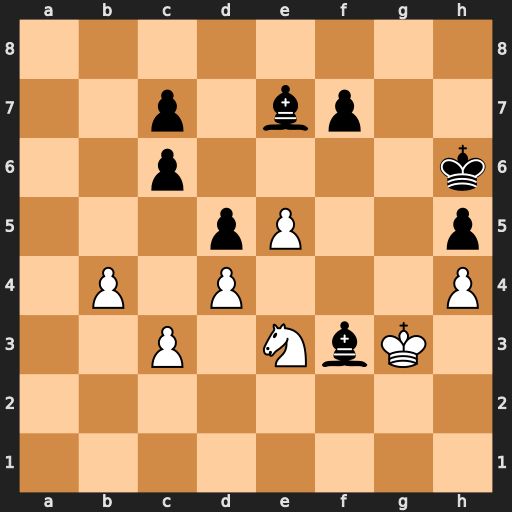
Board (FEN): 8/2p1bp2/2p4k/3pP2p/1P1P3P/2P1NbK1/8/8
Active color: w
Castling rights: -
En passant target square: -
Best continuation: Nf5+ Kh7 Nxe7